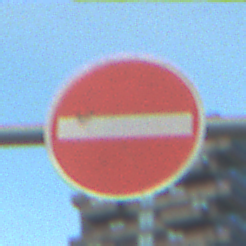
Verkehrszeichen: VerbotDerEinfahrt
Umgebung: Outdoor, Urban
Tageszeit: MorningAfternoon
Wetter: PartlyCloudy
Licht: Natural
Jahreszeit: NotSpecified
Kontrast: LowContrast